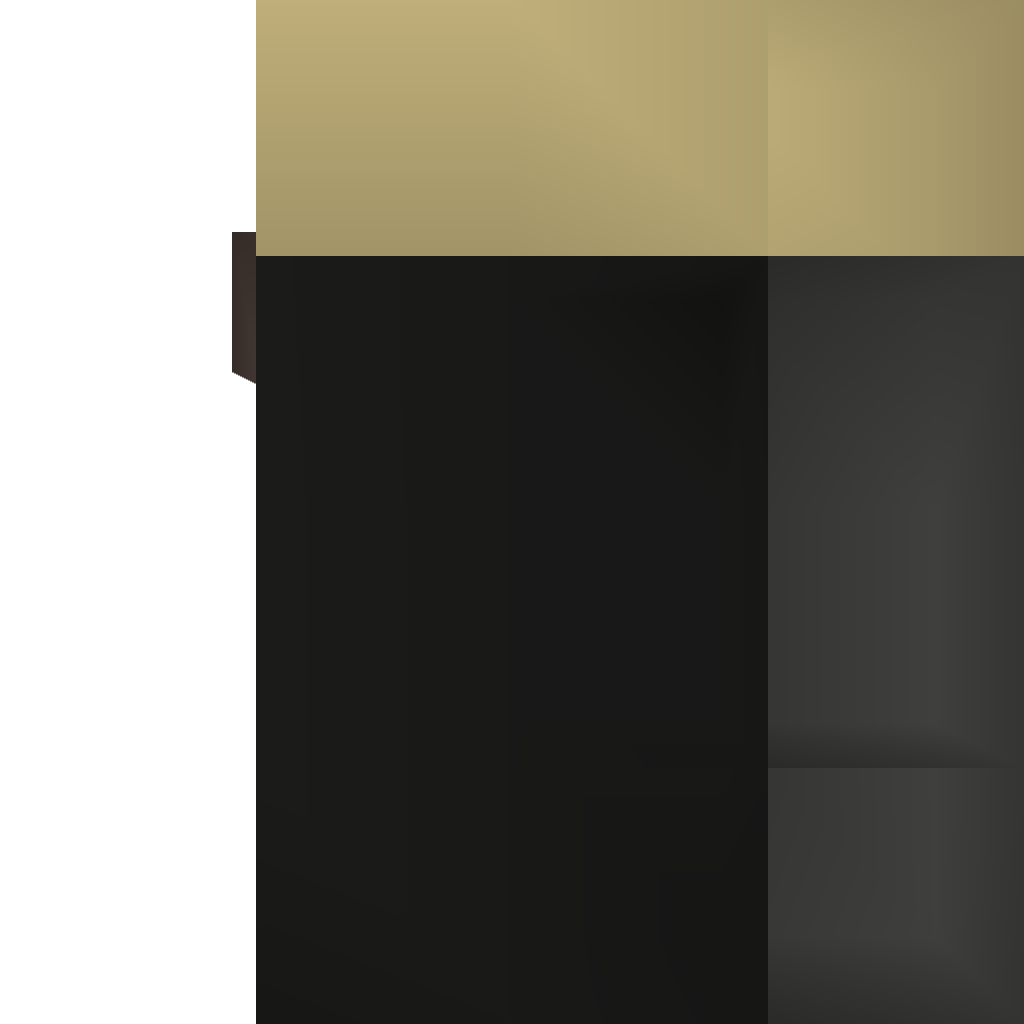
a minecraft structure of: Bus Station 2